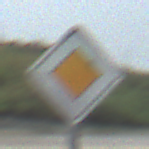
Verkehrszeichen: Vorfahrtsstrasse
Umgebung: Roofed, Beach
Tageszeit: Midday
Wetter: Overcast
Licht: Natural
Jahreszeit: NotSpecified
Kontrast: LowContrast